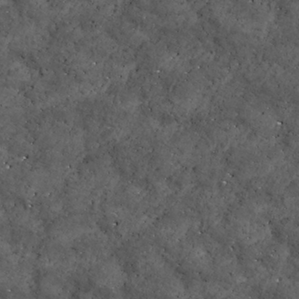
Label: non_frost